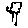
Label: tree